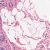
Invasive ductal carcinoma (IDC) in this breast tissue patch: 1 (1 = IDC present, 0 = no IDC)